Field crop: maize
Growth stage: 1
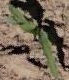
Species: maize